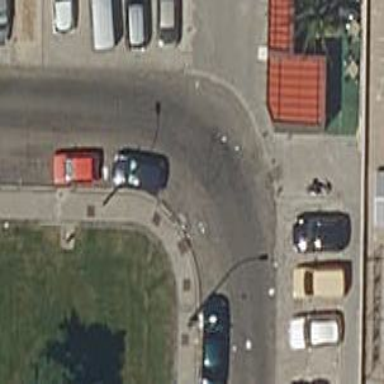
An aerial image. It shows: Sidewalk made of paving stones.